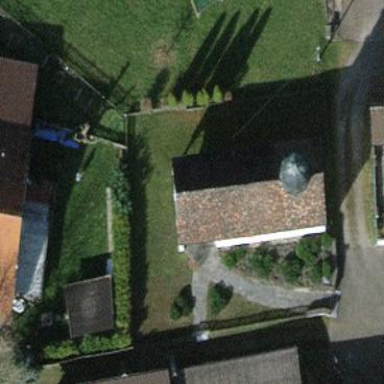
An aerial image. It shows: Chapel that serves as place of worship.